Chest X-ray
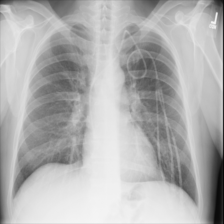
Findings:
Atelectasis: negative
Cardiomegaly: negative
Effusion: negative
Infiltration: negative
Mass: negative
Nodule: negative
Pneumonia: negative
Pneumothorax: negative
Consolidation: negative
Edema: negative
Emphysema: negative
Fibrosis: negative
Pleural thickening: negative
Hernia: negative